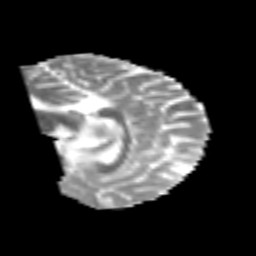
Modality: MD
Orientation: sagittal
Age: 25
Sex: male
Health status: healthy